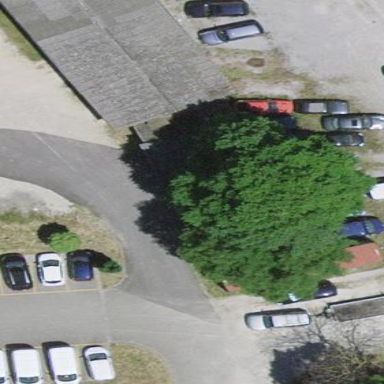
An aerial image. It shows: Garage.